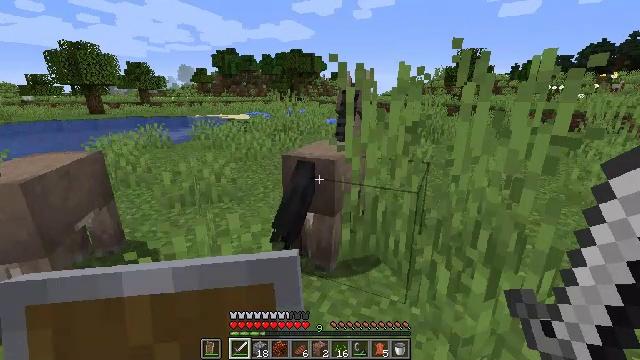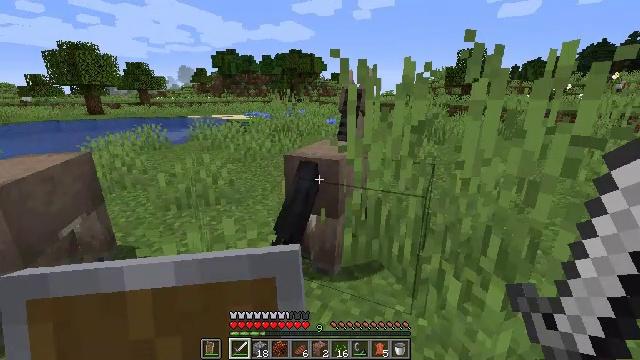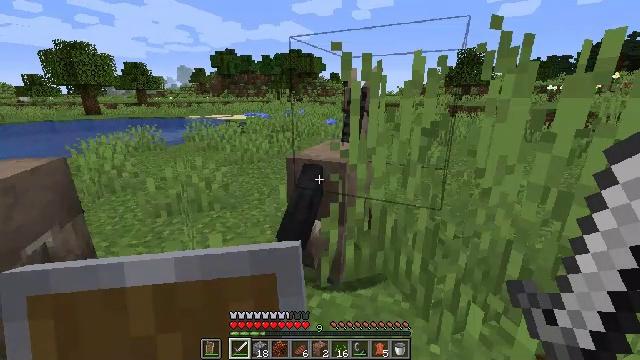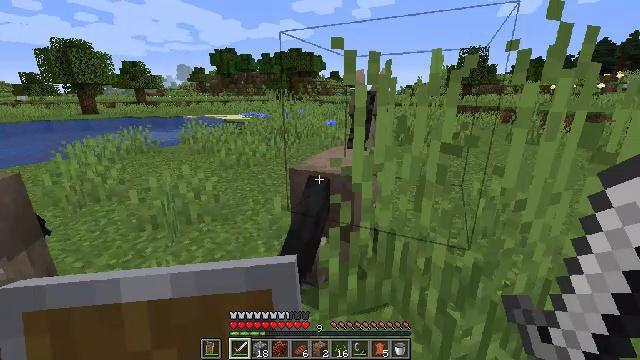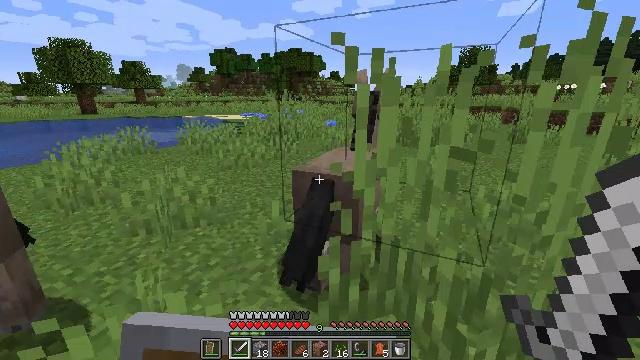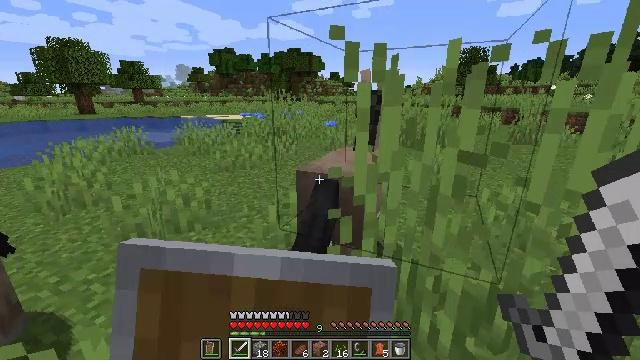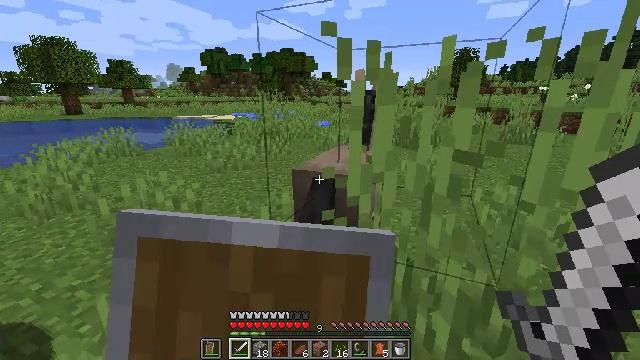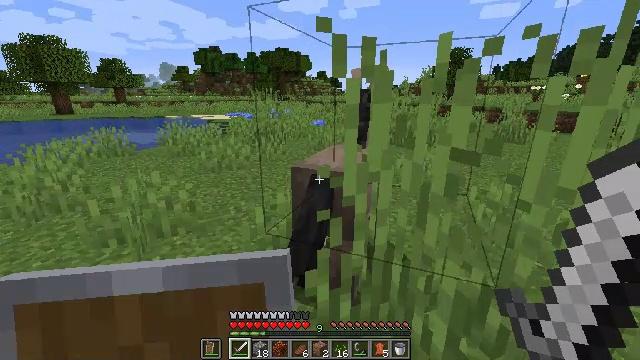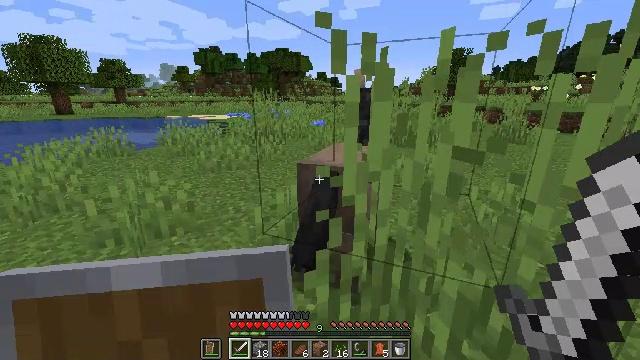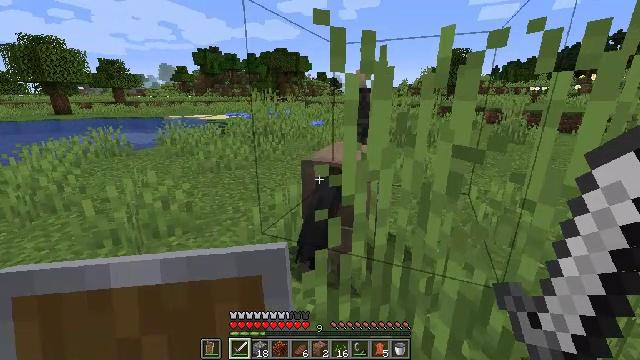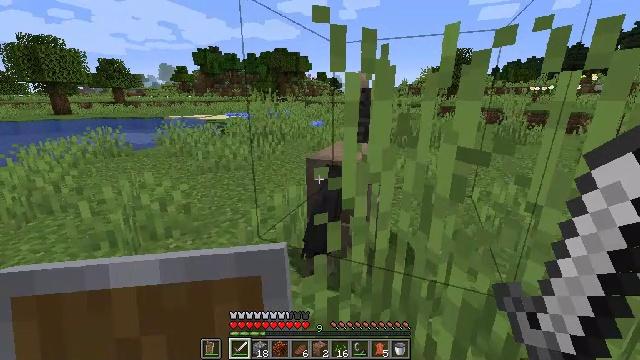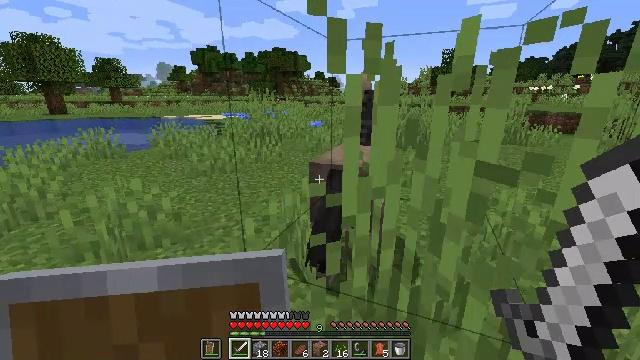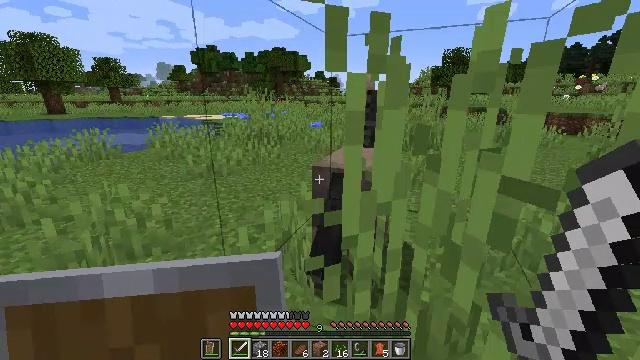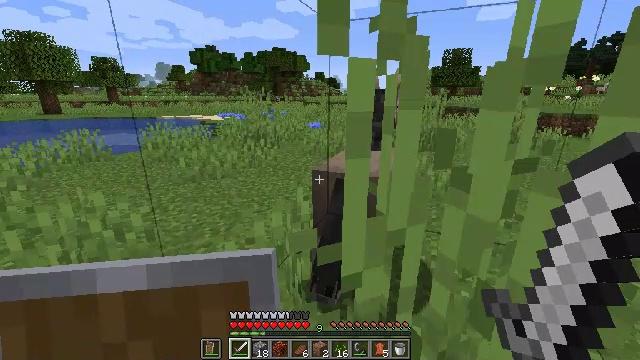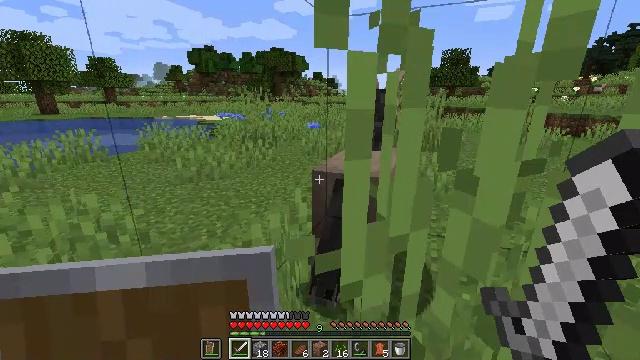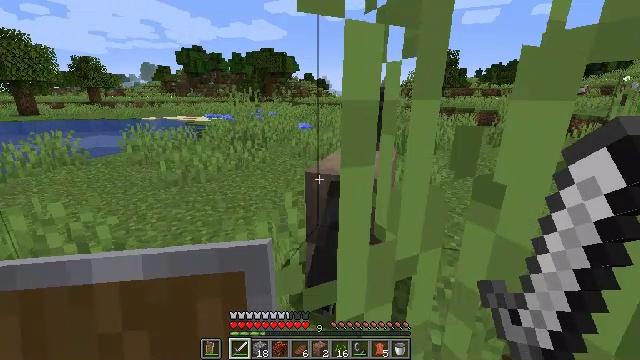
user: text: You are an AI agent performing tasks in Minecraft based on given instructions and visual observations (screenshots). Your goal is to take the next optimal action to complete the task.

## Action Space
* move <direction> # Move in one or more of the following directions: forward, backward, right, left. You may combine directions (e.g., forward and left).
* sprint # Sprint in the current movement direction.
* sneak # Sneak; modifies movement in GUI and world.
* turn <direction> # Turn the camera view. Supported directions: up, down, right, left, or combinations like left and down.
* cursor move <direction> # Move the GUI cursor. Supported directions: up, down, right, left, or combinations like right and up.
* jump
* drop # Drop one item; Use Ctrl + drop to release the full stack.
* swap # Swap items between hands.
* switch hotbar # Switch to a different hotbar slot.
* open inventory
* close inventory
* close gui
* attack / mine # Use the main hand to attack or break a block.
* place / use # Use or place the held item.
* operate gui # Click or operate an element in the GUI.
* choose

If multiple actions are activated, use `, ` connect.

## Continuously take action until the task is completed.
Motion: motion action
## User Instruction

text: Break the tree to get oak logs.
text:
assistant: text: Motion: move forward
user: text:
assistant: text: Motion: move forward
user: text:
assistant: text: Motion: move forward
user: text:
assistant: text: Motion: move forward, use / place
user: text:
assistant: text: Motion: move forward, use / place
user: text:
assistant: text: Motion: turn right, use / place
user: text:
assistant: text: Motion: turn right
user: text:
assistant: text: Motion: no_op
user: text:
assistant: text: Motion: no_op
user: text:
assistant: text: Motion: move forward
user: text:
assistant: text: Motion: move forward
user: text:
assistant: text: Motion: move forward
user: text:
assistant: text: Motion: move forward
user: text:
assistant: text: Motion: move forward
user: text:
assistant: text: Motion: move forward, turn right
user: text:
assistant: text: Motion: move forward, turn right
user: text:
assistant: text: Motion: move forward, turn right
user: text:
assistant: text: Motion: move forward, turn right
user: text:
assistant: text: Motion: move forward
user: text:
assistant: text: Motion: move forward, turn right
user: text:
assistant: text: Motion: move forward, turn right
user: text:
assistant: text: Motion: move forward
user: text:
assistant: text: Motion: move forward
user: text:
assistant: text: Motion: move forward
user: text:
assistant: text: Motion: move forward, turn right
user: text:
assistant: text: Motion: turn right
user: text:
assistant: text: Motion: turn right
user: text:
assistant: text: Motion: no_op
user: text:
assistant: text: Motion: no_op
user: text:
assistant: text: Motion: turn right